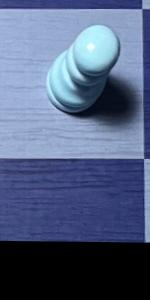
Label: Empty